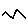
Label: zigzag